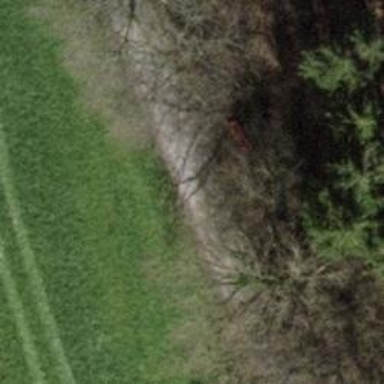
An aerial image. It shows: Red bench.